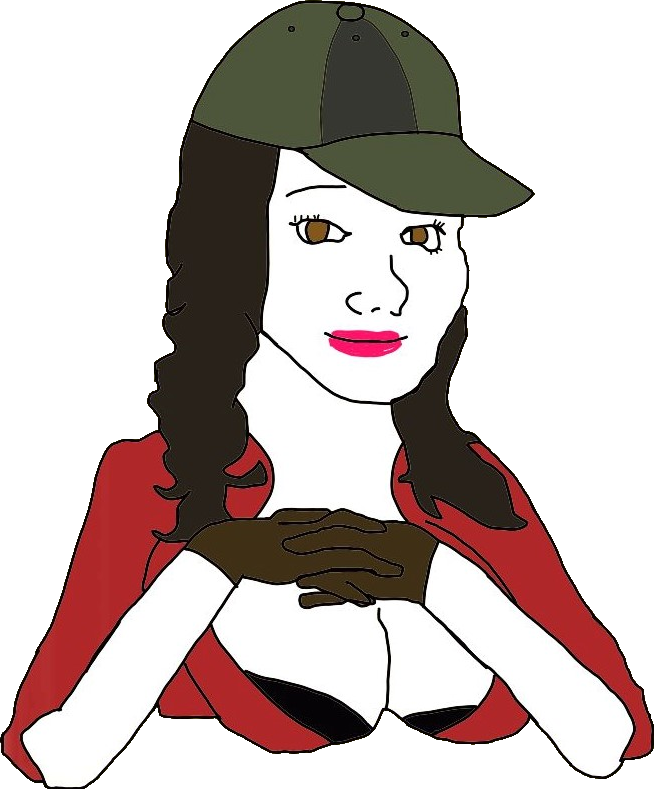
Label: 5_Abusive_Wife